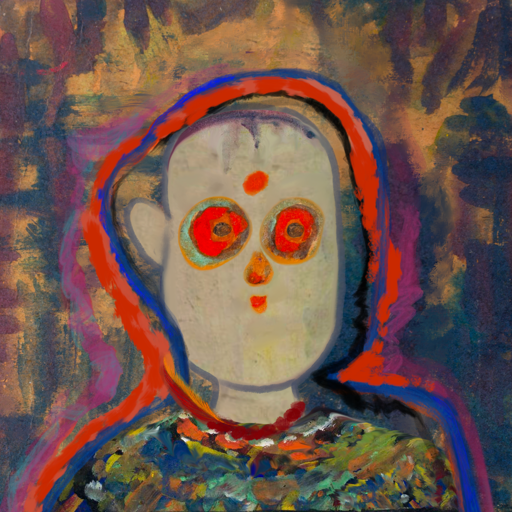
Background: InTheSun, Head And Neck Front: Hill_Girl, Face Front: Sisters, Bust: An_Impression, Hair Front: Experience, Head Accessory: Blank, Second Necklace: Blank, Necklace: Pipe, Baby: Blank